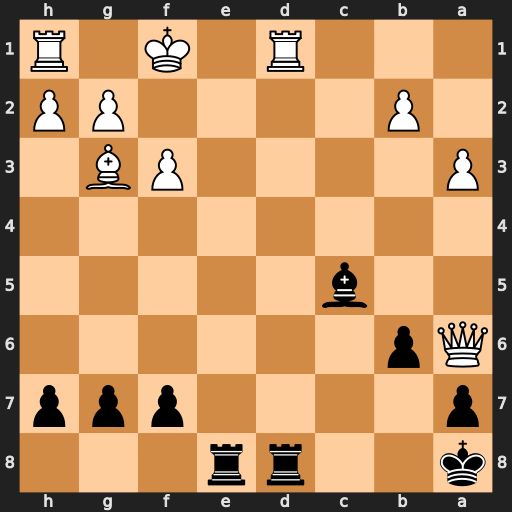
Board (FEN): k2rr3/p4ppp/Qp6/2b5/8/P4PB1/1P4PP/3R1K1R
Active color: b
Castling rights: -
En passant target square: -
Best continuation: Rxd1+ Be1 Rdxe1#